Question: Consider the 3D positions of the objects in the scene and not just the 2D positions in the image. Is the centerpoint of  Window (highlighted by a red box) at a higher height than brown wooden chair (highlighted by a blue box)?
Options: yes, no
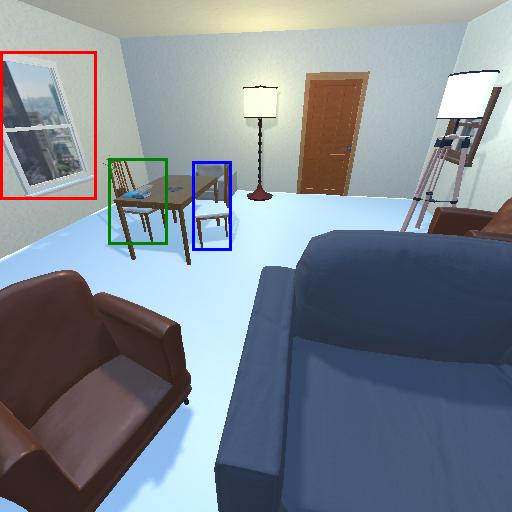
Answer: yes